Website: home-depot
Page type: customer-info-address
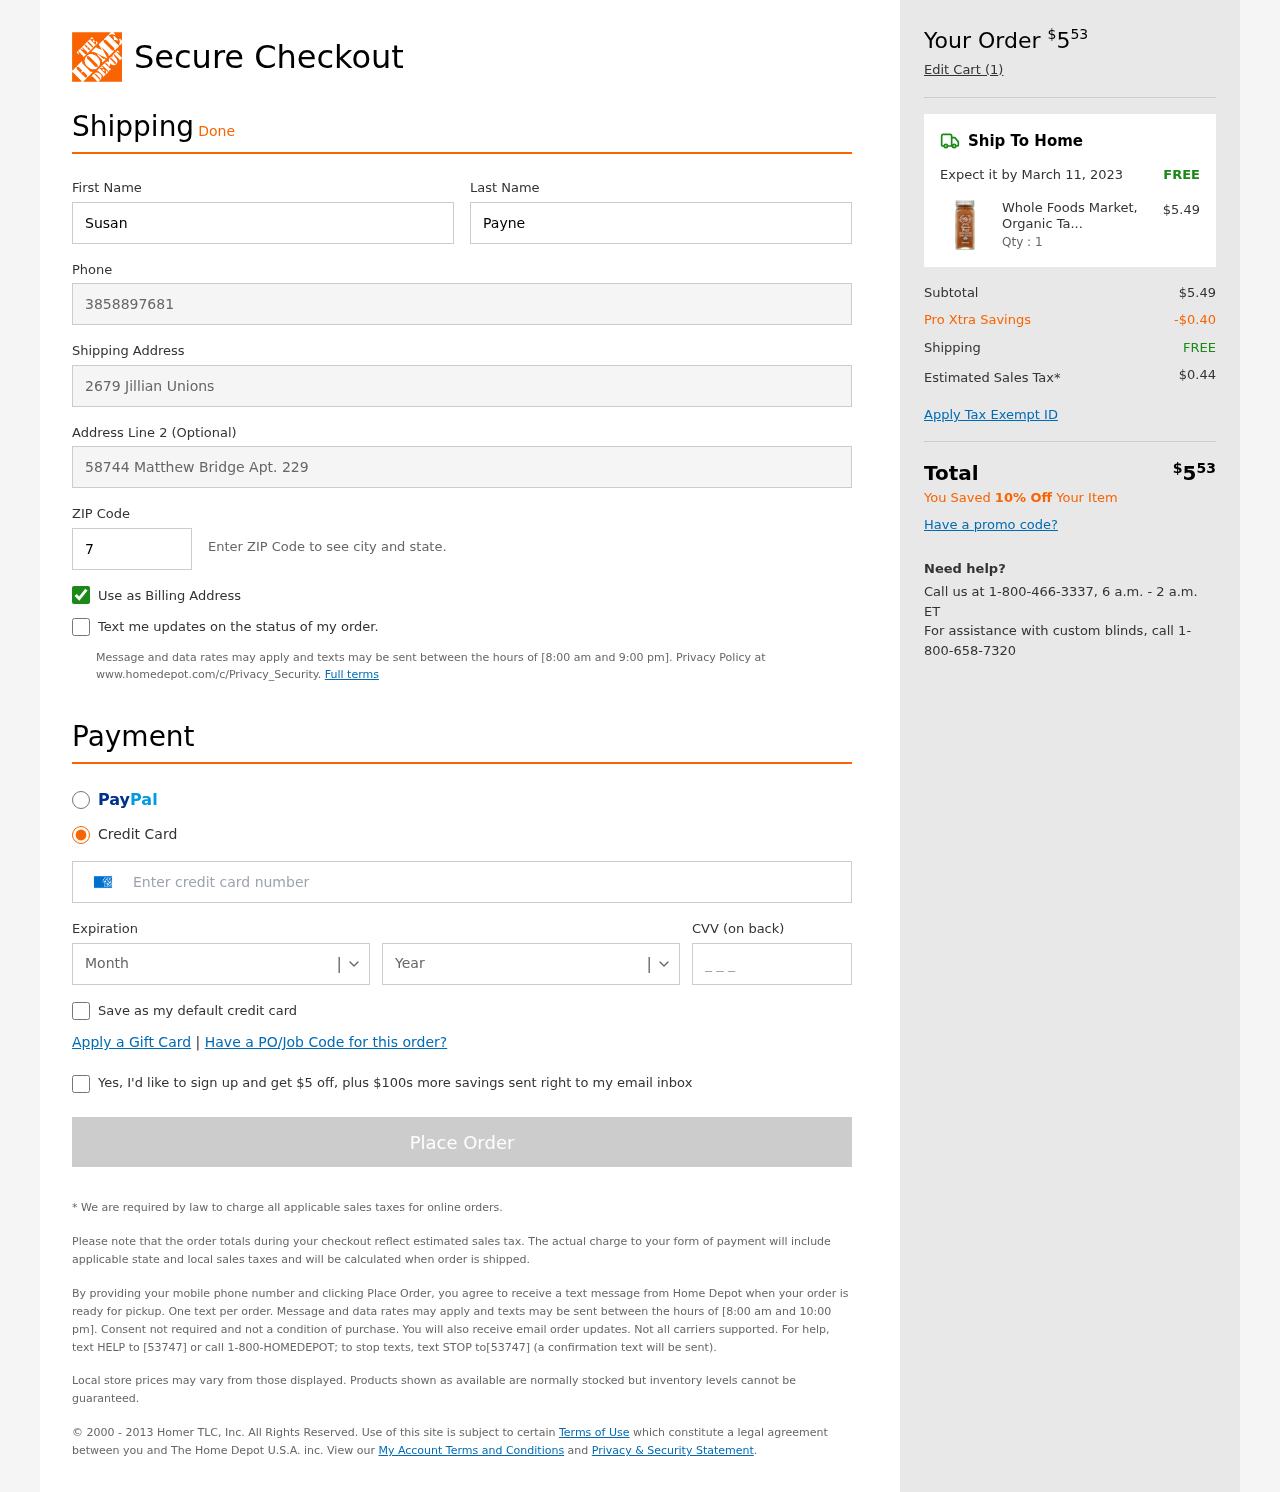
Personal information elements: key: PII_CARD_CVV
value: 7497
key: PII_CARD_EXPIRY_MONTH
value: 09
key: PII_CARD_EXPIRY_YEAR
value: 29
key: PII_CARD_NUMBER
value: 3467 8224 9093 424
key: PII_FIRSTNAME
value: Susan
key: PII_LASTNAME
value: Payne
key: PII_PHONE
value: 3858897681
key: PII_POSTCODE
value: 76104
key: PII_STREET
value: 2679 Jillian Unions
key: PII_STREET2
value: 58744 Matthew Bridge Apt. 229
Product elements: key: PRODUCT1_NAME
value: Whole Foods Market, Organic Tandoori Masala Seasoning, 2.08 oz
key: PRODUCT1_PRICE
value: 5.49
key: PRODUCT1_QUANTITY
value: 1
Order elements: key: ORDER_TOTAL
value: $553
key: ORDER_NUM_ITEMS
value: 1
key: ORDER_DELIVERY_DATE
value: March 11, 2023
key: ORDER_SHIPPING_COST
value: FREE
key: ORDER_SUBTOTAL
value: $5.49
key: ORDER_DISCOUNT
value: -$0.40
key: ORDER_SHIPPING_COST2
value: FREE
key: ORDER_TAX
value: $0.44
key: ORDER_TOTAL2
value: $553
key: ORDER_SAVINGS_MESSAGE
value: You Saved 10% Off Your Item